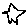
Label: star